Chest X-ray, AP view. Patient: 15 years old, sex M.
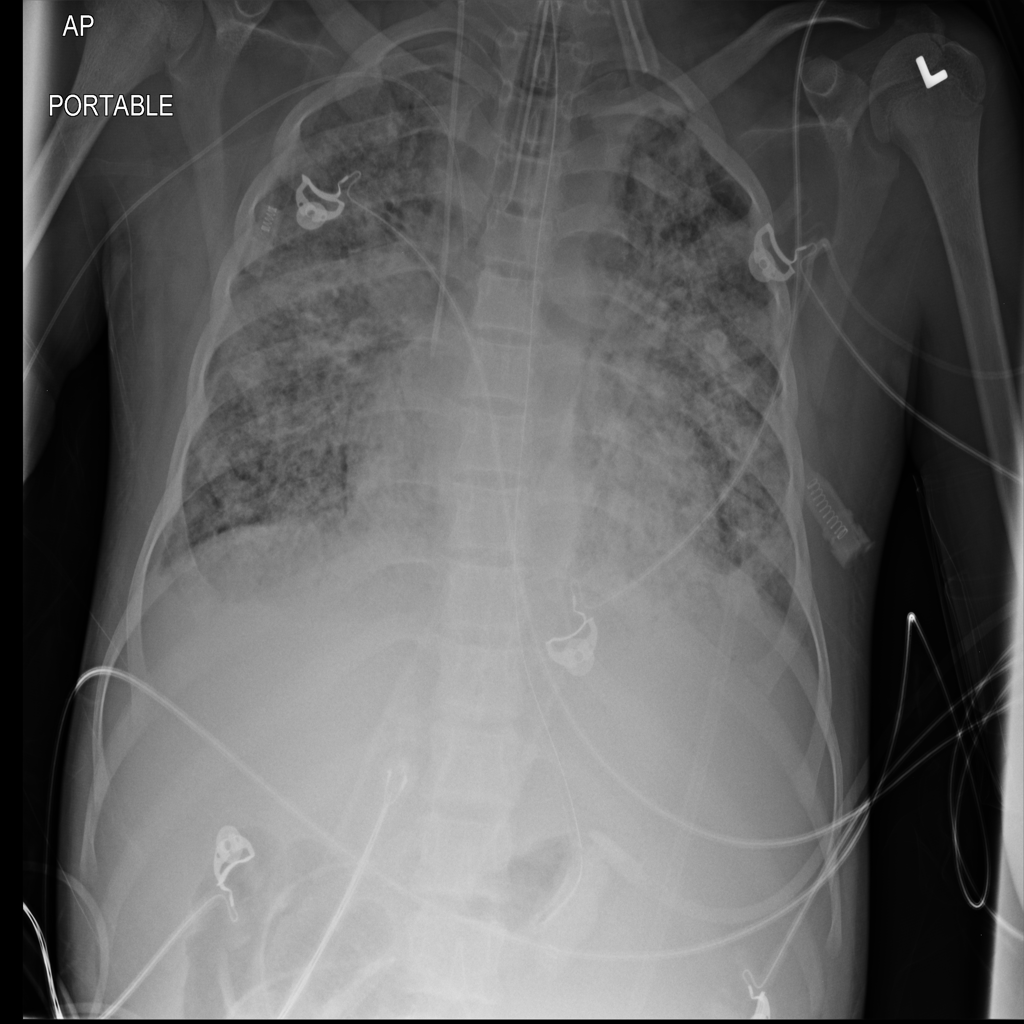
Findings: No Finding